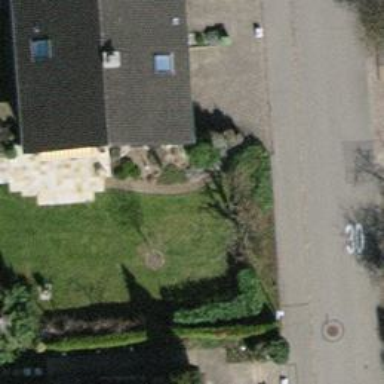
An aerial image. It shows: Building with tiled roof.